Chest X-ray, AP view. Patient: 56 years old, sex M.
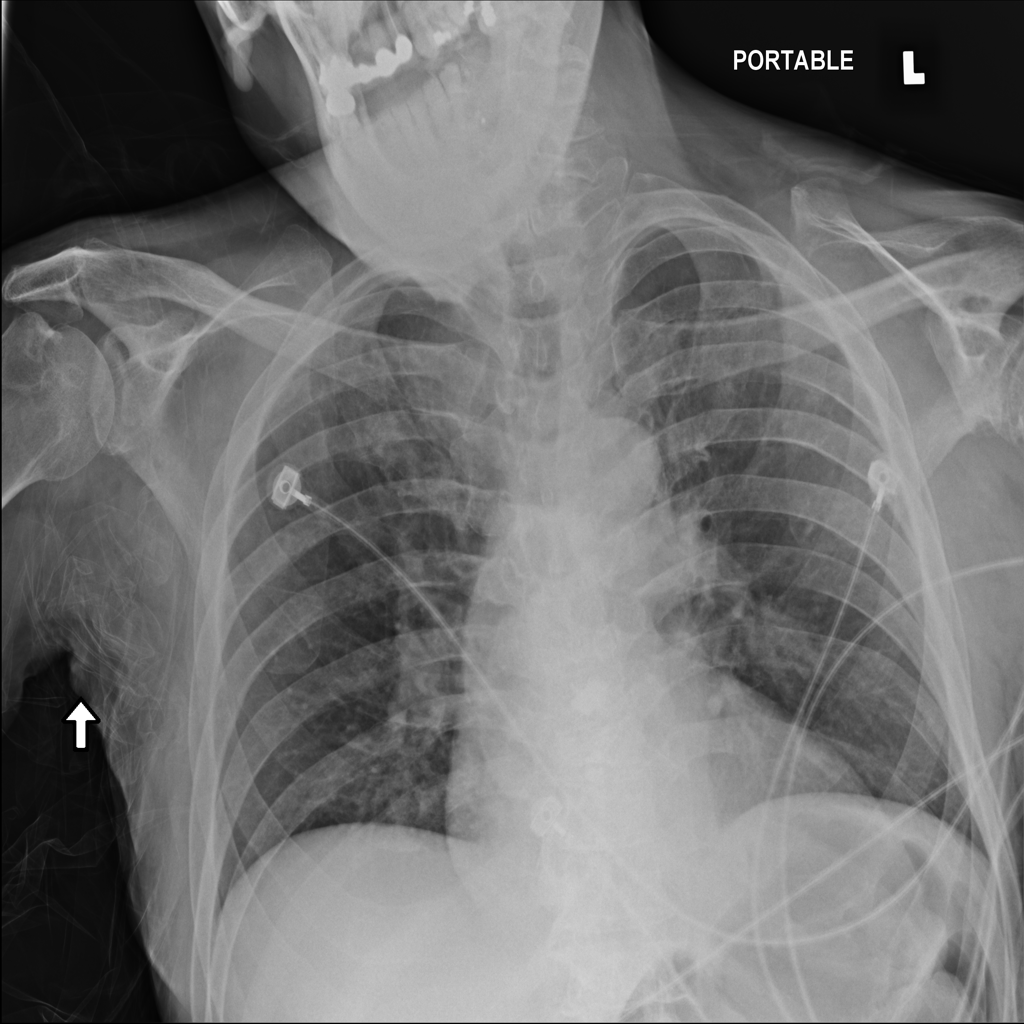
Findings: No Finding